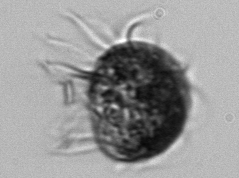
Label: Pelagostrobilidium